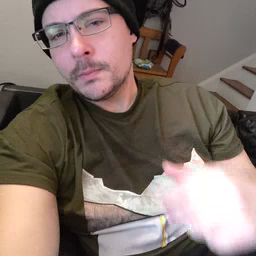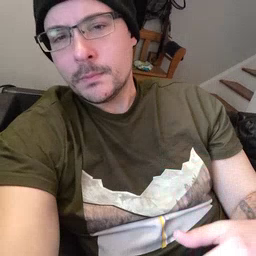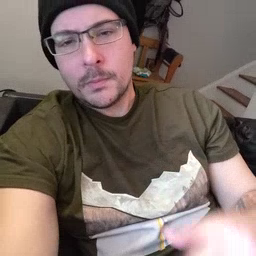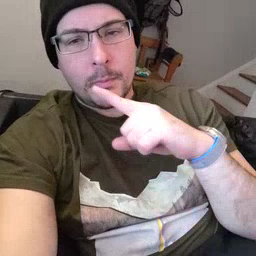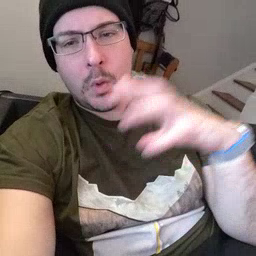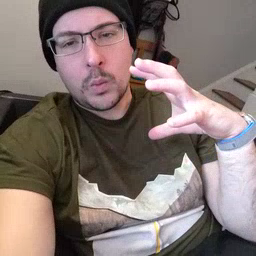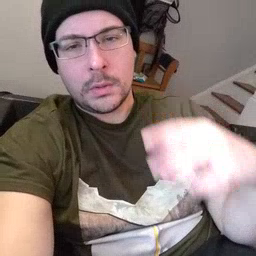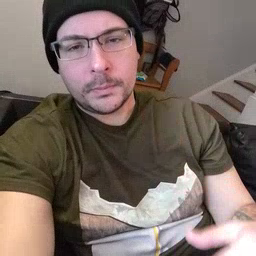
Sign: balloon